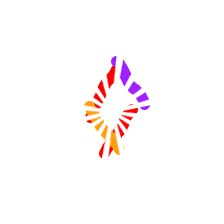
Shape: rhombus